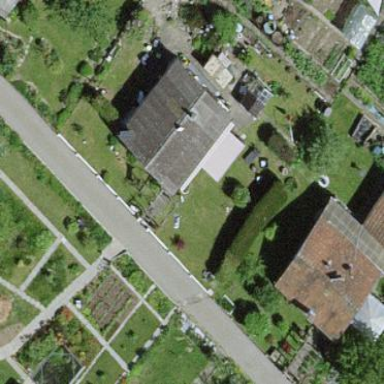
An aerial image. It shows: Bungalow-style building.